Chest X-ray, PA view. Patient: 45 years old, sex M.
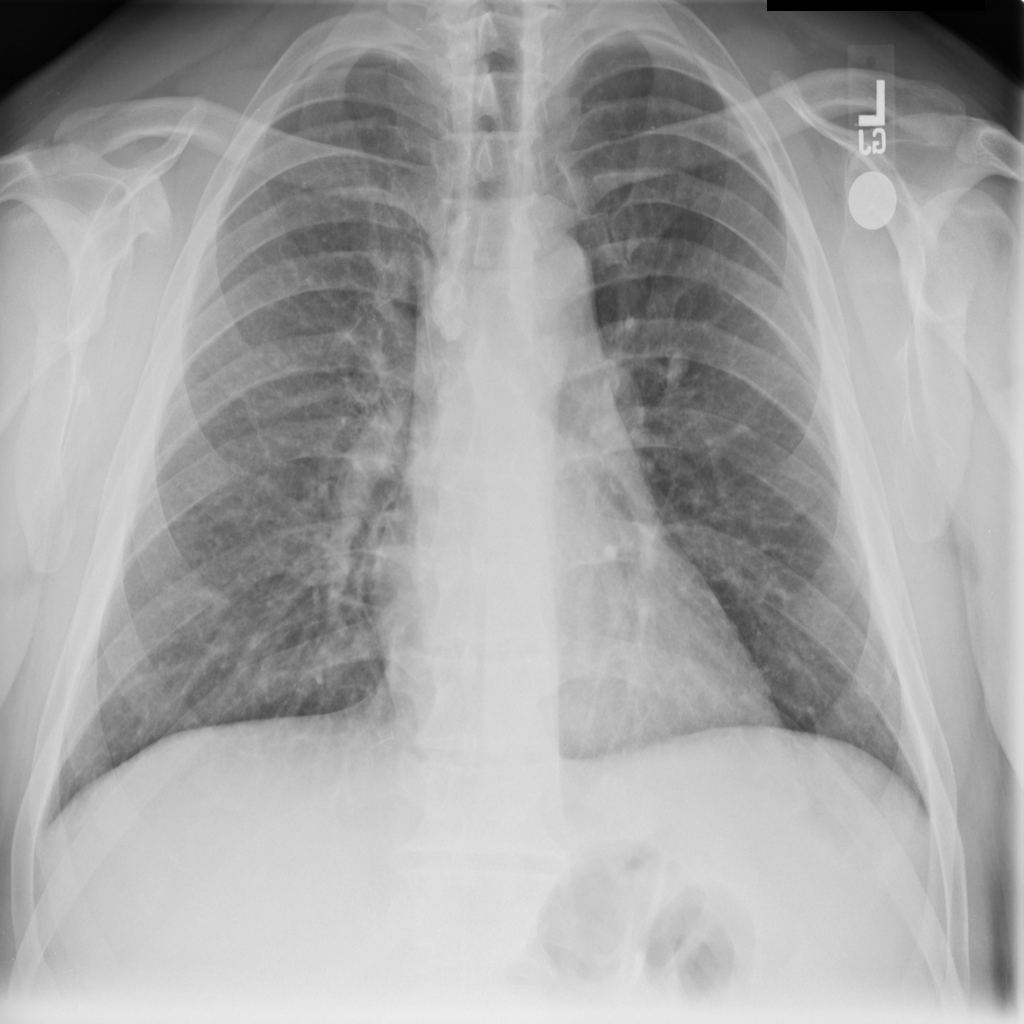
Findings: No Finding